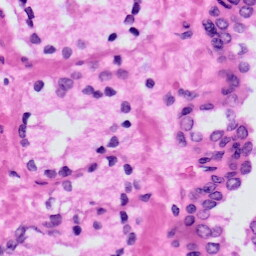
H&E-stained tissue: Prostate